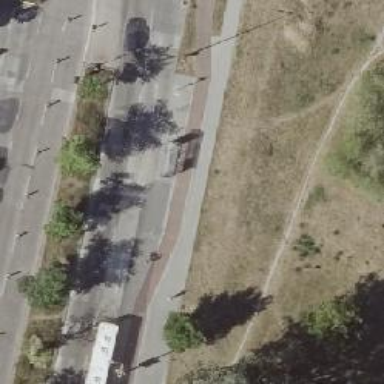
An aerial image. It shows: Public transport stop position.